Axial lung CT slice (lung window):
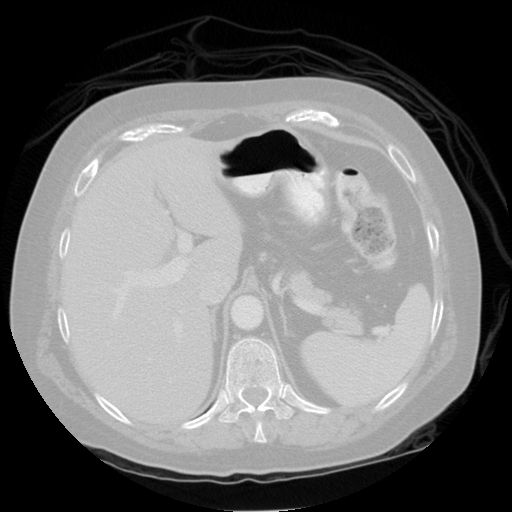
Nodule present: no